Question: I am trying to draw a tip in CSS.
I have "middle success" so far, the only problem is that, depending on DIV width, the tip sometimes are not in the center position.
### What I want:

### My code so far:
'''
.logo {
color: #000;
font-size: 1.4em;
text-align: center;
padding-top: 1.5em;
text-transform: uppercase;
position: relative;
}
.line {
height: 1px;
overflow: hidden;
background: #000;
}
.line.top,
.line.bottom {
width: 90%;
}
.line.top {
margin: 0 auto 4px;
}
.line.bottom {
margin: 4px auto 0;
}
.angle {
position: absolute;
top: 19px;
left: 46%; // I think my problem is here!
}
.angle .line.left,
.angle .line.right {
width: 20px;
}
.angle .line.left {
-ms-transform: rotate(45deg);
-webkit-transform: rotate(45deg);
transform: rotate(45deg);
margin: 7px;
}
.angle .line.right {
-ms-transform: rotate(-45deg);
-webkit-transform: rotate(-45deg);
transform: rotate(-45deg);
margin: -7px;
}
'''
'''
<div class="logo">
<div class="angle">
<div class="line left"></div>
<div class="line right"></div>
</div>
<div class="line top"></div>
MY TEXT
<div class="line bottom"></div>
</div>
'''
How can I solve this?
I thought setting 'width: 30px' and 'margin: 0 auto', but it have 'position: absolute', so it is not possible.
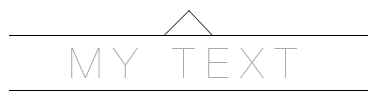
Answer: No need of so many elements. Just use '.logo' element and its pseudo classes. and use 'letter-spacing' css property to give space between the letters. ()
'''
.logo {
color: #000;
font-size: 1.4em;
text-align: center;
height: 2em;
margin-top: 2em;
letter-spacing: 1em;
text-transform: uppercase;
line-height: 2em;
position: relative;
border-top: 1px solid #000;
border-bottom: 1px solid #000;
}
.logo::after, .logo::before {
content:"";
border-width: 20px;
border-style: solid;
position: absolute;
left: 50%;
bottom: 100%;
transform: translateX(-50%);
}
.logo::after {
border-width: 18px;
margin-bottom: 1px;
border-color: transparent transparent white transparent;
}
.logo::before {
border-color: transparent transparent black transparent;
}
'''
<URL>
<URL>